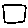
Label: square